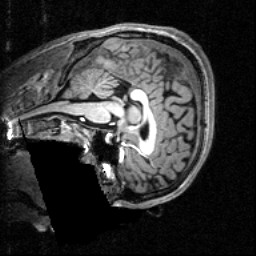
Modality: T1w
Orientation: sagittal
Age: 20
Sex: male